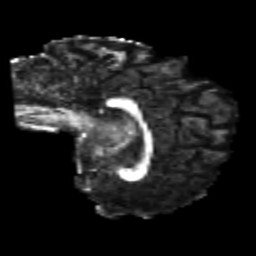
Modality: FA
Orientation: sagittal
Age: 23
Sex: female
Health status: healthy
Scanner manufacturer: philips
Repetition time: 7.385 s
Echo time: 0.08599 s